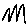
Label: zigzag